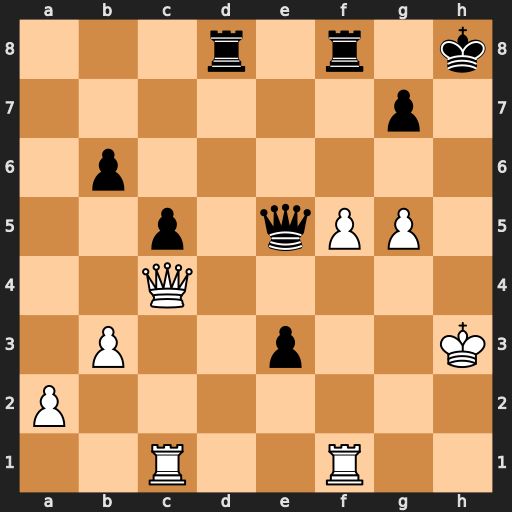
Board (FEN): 3r1r1k/6p1/1p6/2p1qPP1/2Q5/1P2p2K/P7/2R2R2
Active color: w
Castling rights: -
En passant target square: -
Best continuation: Qh4+ Kg8 g6 Rf6 Qh7+ Kf8 Qh8+ Ke7 Qxg7+ Ke8 Qh8+